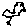
Label: bird